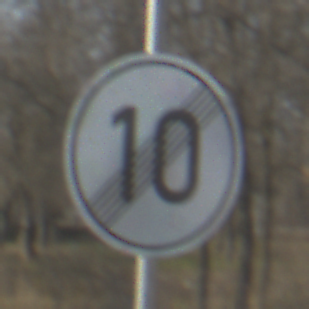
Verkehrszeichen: EndeGeschwindigkeit10
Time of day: MorningAfternoon
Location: Outdoor (Suburban)
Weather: PartlyCloudy
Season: NotSpecified
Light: Natural